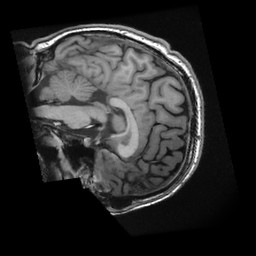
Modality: T1w
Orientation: sagittal
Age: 30
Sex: male
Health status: healthy
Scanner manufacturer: ge
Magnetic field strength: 3 T
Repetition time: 0.008392 s
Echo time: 0.003108 s